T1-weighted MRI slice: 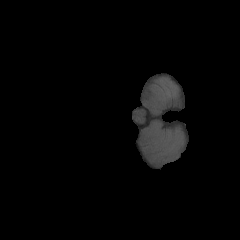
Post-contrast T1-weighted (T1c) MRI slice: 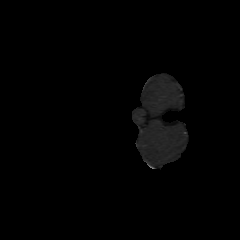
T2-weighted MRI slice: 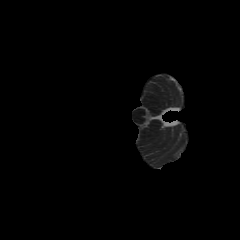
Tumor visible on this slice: no